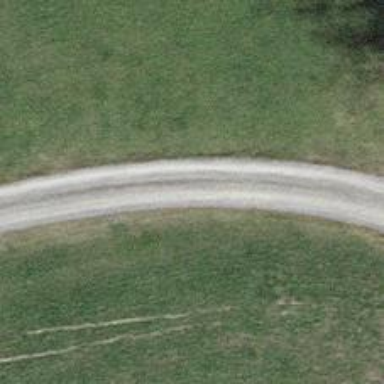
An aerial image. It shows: Gravel track of grade3 type.